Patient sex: M
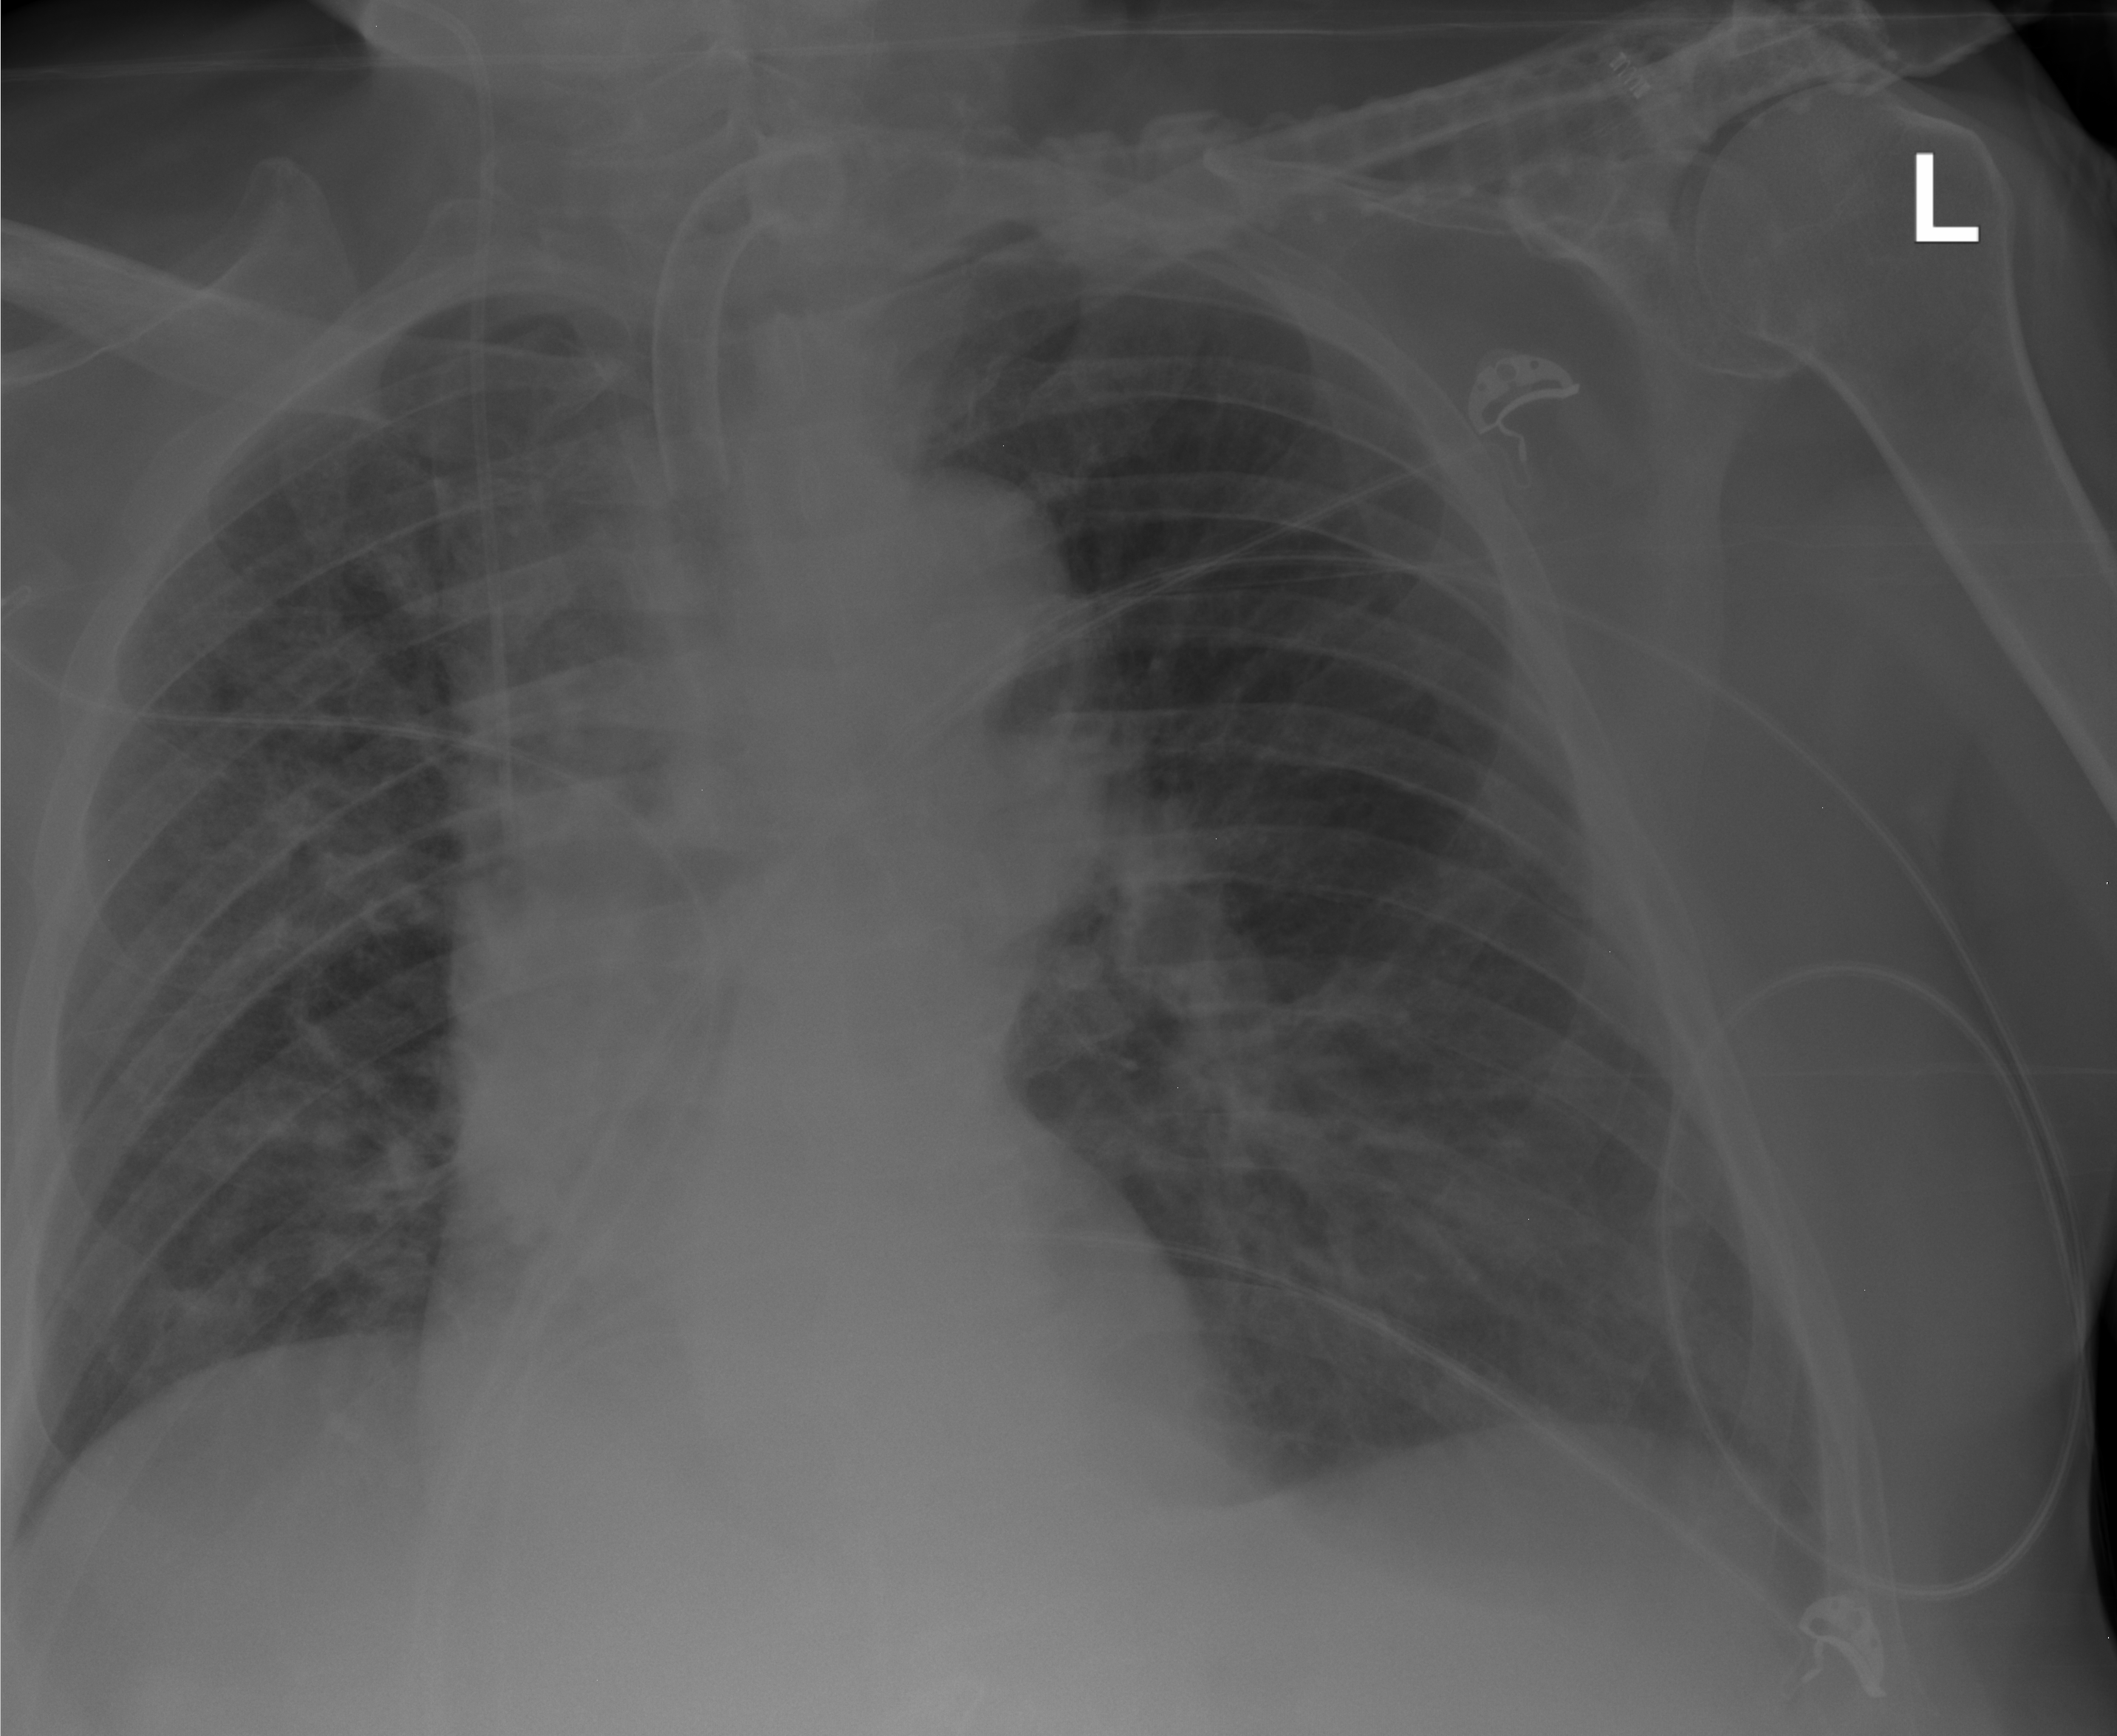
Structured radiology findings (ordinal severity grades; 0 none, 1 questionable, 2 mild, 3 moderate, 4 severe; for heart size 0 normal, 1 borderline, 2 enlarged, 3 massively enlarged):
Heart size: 2
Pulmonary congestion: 2
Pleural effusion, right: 0
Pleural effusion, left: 0
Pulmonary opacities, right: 3
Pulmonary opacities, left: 2
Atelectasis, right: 0
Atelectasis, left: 0